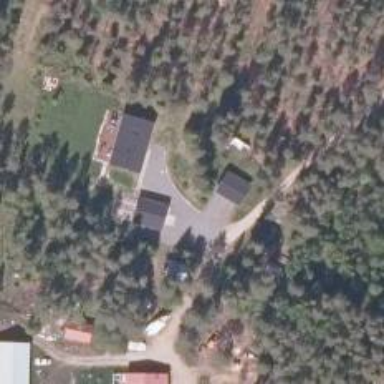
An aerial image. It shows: Animal shelter.